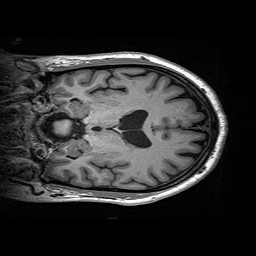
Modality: T1w
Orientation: coronal
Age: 65
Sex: male
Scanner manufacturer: siemens
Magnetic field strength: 3 T
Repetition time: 2.2 s
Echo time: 0.00245 s